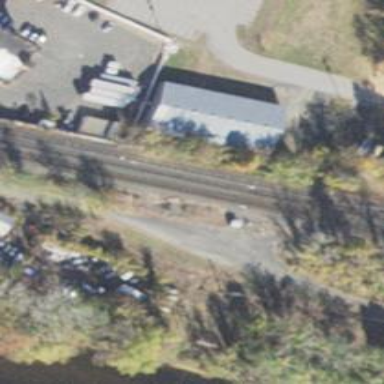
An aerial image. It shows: Railway track.